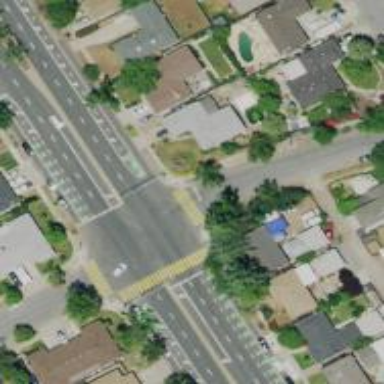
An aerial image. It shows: Solid stop line on the road.